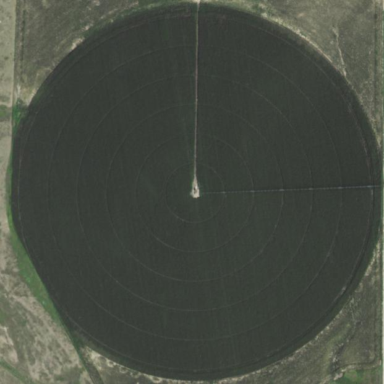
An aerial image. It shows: Farmland with pivot irrigation system.